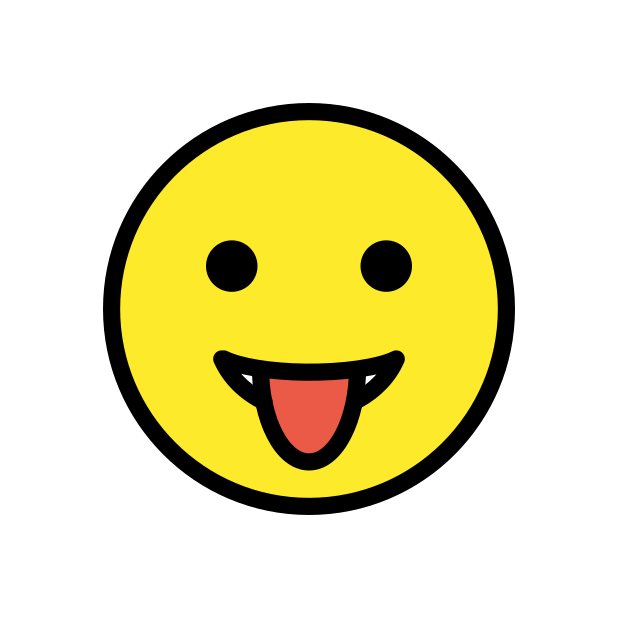
face with tongue